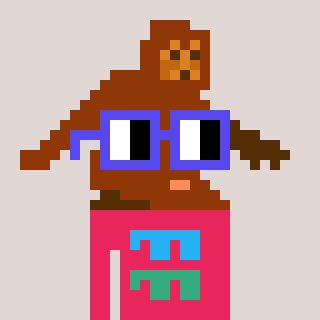
a pixel art character with square blue glasses, a bigfoot-shaped head and a redpinkish-colored body on a warm background